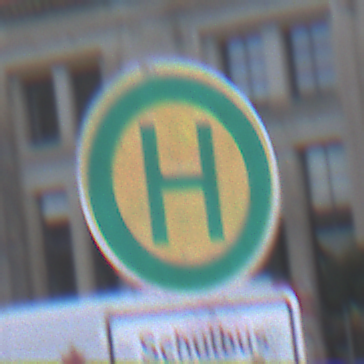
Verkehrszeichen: Haltestelle
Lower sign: ZeitangabenMitBeschraenkungAufWochentage5
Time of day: MorningAfternoon
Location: Outdoor (Urban)
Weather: PartlyCloudy
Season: NotSpecified
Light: Natural